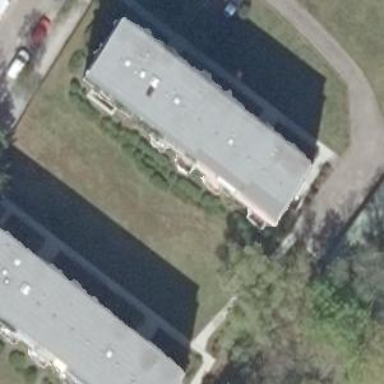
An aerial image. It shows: Flat-roofed apartment building.